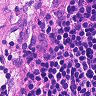
Metastatic tissue present: no